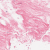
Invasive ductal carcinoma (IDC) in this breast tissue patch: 0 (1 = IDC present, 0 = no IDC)